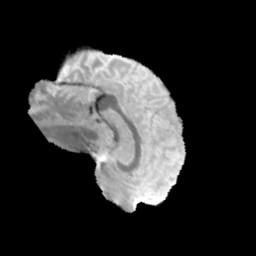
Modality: MD
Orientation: sagittal
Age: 69
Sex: male
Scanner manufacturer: siemens
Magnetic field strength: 3 T
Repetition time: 3.23 s
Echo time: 0.0892 s